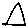
Label: triangle